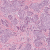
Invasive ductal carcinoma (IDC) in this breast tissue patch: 1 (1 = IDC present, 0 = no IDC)